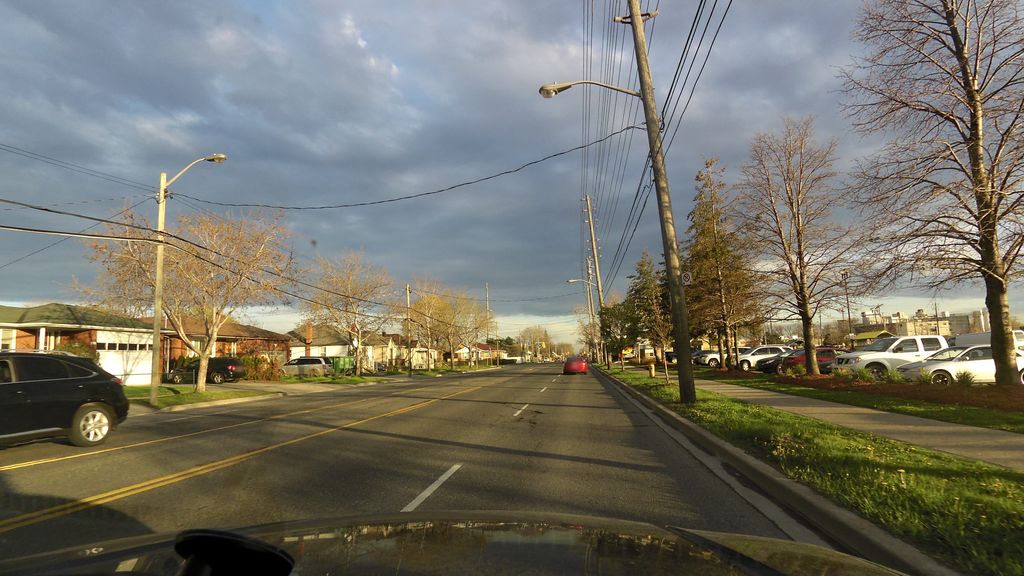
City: toronto